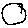
Label: circle